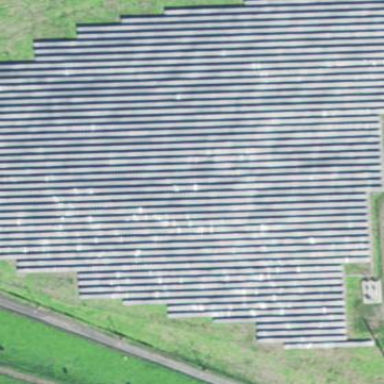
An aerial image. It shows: Solar power plant utilizing photovoltaic technology to produce electricity.